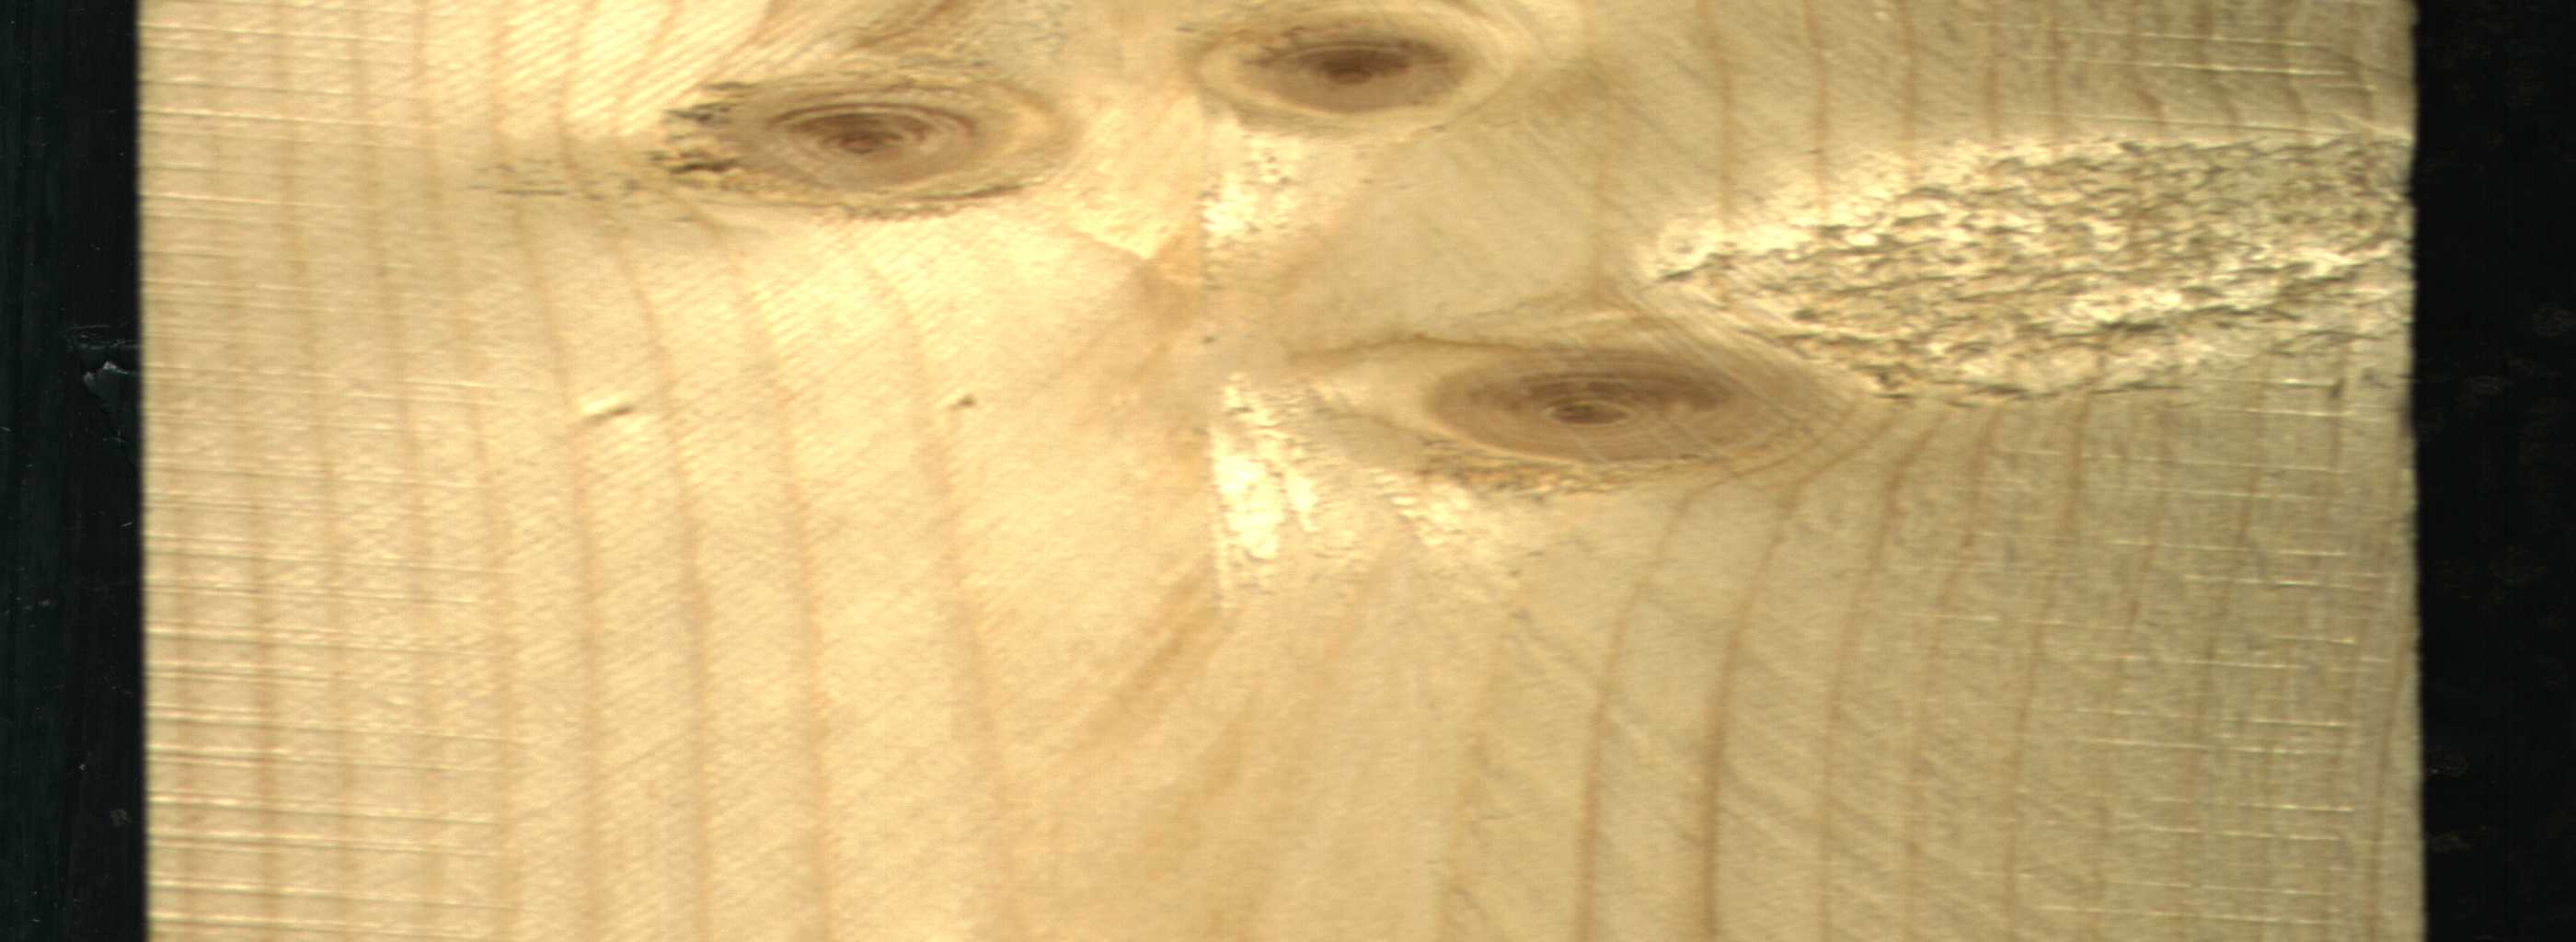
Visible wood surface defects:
Live_Knot
Live_Knot
Live_Knot